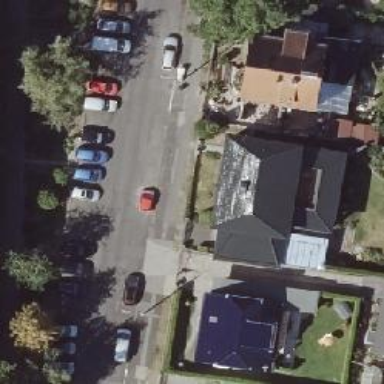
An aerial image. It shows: Footway along the road.